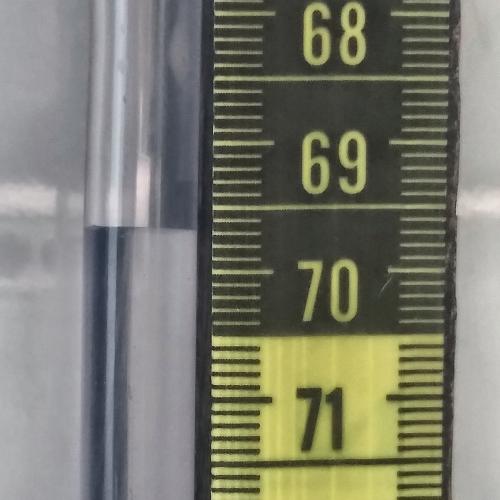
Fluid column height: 69.7 cm